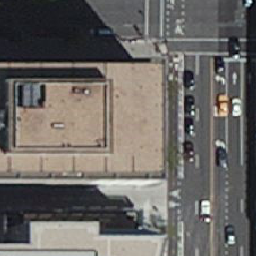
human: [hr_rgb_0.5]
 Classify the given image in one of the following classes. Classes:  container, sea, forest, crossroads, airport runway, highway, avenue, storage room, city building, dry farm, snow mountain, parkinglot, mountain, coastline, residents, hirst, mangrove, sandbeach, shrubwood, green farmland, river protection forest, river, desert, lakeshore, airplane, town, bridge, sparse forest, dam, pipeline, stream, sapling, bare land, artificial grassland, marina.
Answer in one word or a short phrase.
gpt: city building